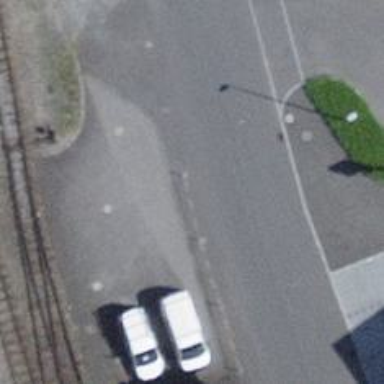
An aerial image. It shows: Narrow-gauge railway with one track passing through service yard.